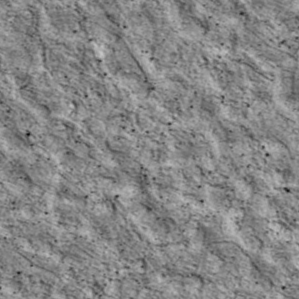
Label: non_frost